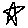
Label: star